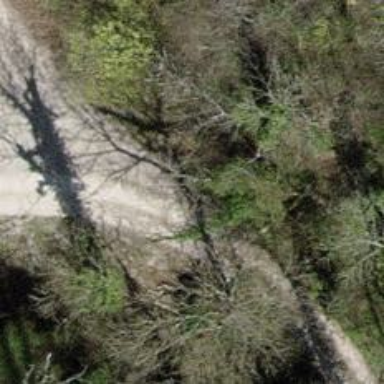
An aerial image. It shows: Gravel driveway designated as service road.